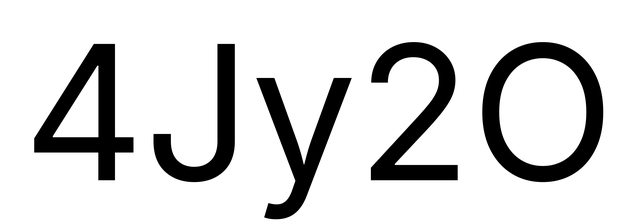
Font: Inter_Regular